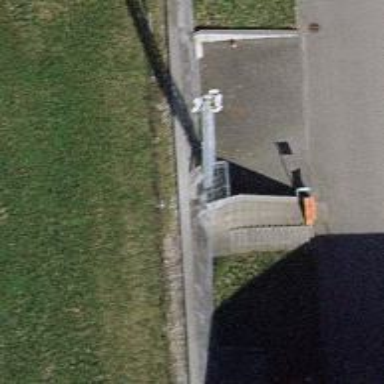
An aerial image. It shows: Man-made mast used for communication purposes.